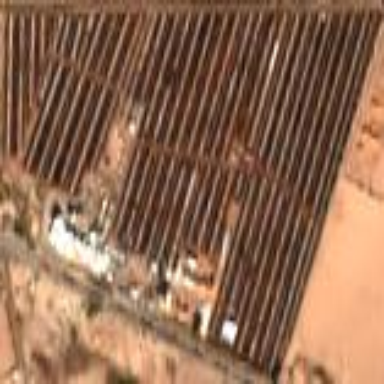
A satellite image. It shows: Feedlot within farmyard.